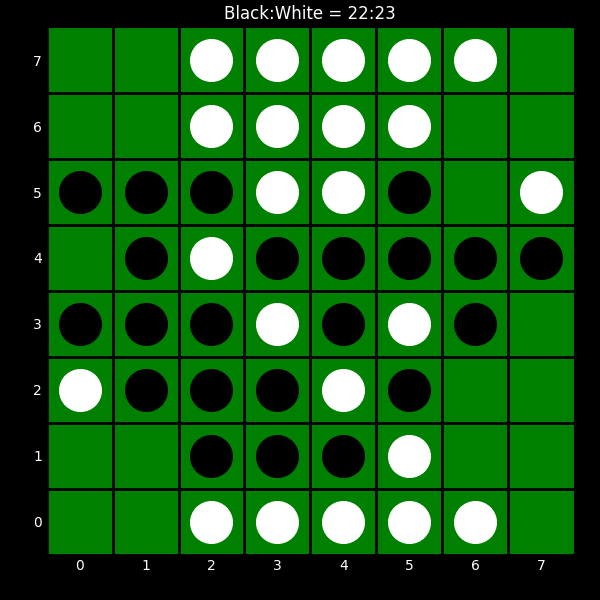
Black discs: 22
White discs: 23